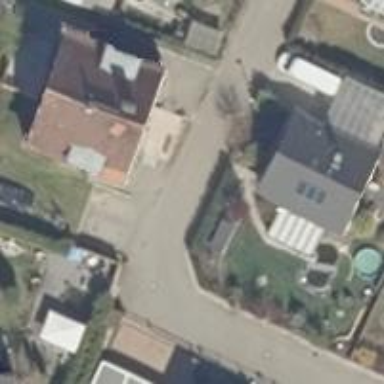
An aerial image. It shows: Living street.